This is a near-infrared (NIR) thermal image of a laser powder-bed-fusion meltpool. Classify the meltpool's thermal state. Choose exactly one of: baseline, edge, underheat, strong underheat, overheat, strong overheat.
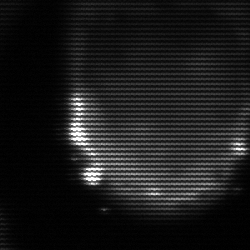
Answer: edge